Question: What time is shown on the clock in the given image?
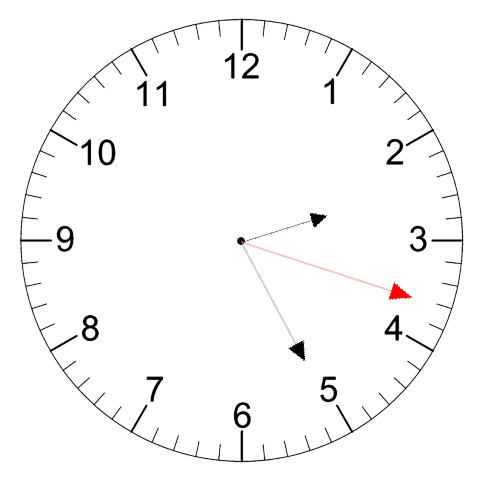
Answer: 02:25:18